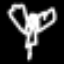
Label: angel